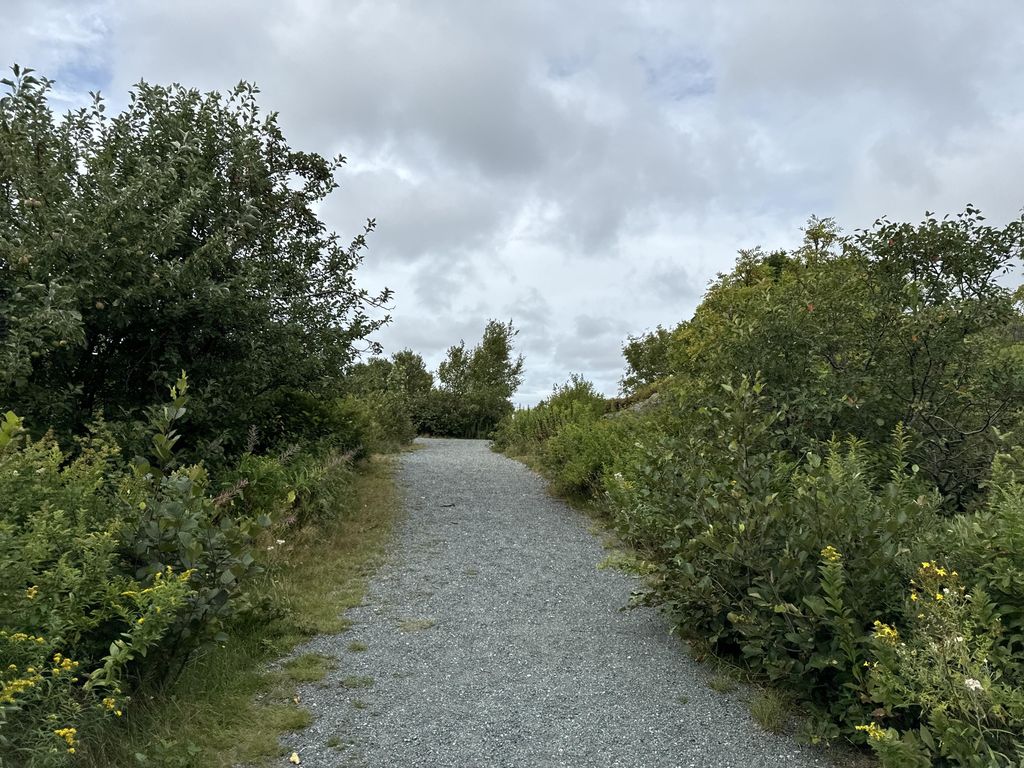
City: st_johns